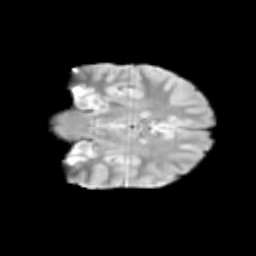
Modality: T2w
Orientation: coronal
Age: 10
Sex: male
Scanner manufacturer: siemens
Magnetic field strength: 3 T
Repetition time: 3.8 s
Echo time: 0.07 s